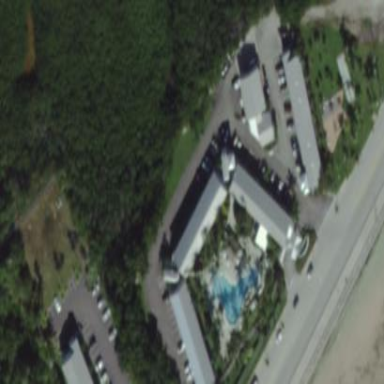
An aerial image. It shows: Hotel building.